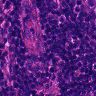
Metastatic tissue present: no